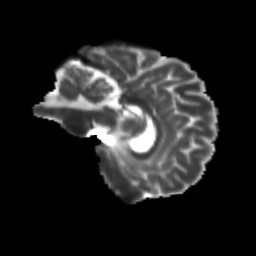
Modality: T2w
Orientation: sagittal
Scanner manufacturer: siemens
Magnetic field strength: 3 T
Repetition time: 9.2 s
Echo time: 0.084 s